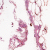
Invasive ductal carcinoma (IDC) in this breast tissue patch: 0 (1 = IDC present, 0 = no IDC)